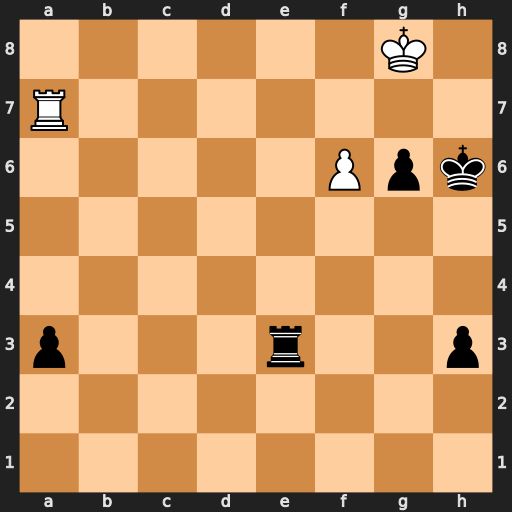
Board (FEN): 6K1/R7/5Ppk/8/8/p3r2p/8/8
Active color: w
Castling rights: -
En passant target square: -
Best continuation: f7 Rf3 Rxa3